Question: I created a simple calculator app in universal mode. I have two xib one for iphone and other for ipad. I created all my view design only in iphone, my ipad xib is blank. Now when I deployed my app for iphone in ipad, it comes in the size of iphone. I have choosen the autoresize option. Will I have to create same view of iphone in ipad xib for the correct display or is there any other way? This is how my app currently displays on ipad. I need it in a full screen mode.

EDIT: This is the sample source code of iphone xib. How should I modify this to fit for ipad?
'''
<?xml version="1.0" encoding="UTF-8"?>
<archive type="com.apple.InterfaceBuilder3.CocoaTouch.XIB" version="8.00">
<data>
<int key="IBDocument.SystemTarget">1280</int>
<string key="IBDocument.SystemVersion">10K549</string>
<string key="IBDocument.InterfaceBuilderVersion">1938</string>
<string key="IBDocument.AppKitVersion">1038.36</string>
<string key="IBDocument.HIToolboxVersion">461.00</string>
<object class="NSMutableDictionary" key="IBDocument.PluginVersions">
<string key="NS.key.0">com.apple.InterfaceBuilder.IBCocoaTouchPlugin</string>
<string key="NS.object.0">933</string>
</object>
<array key="IBDocument.IntegratedClassDependencies">
<string>IBUIView</string>
<string>IBUIBarButtonItem</string>
<string>IBProxyObject</string>
<string>IBUIToolbar</string>
<string>IBUITextField</string>
<string>IBUITextView</string>
<string>IBUITableView</string>
<string>IBUITableViewCell</string>
<string>IBUIButton</string>
</array>
<array key="IBDocument.PluginDependencies">
<string>com.apple.InterfaceBuilder.IBCocoaTouchPlugin</string>
</array>
<object class="NSMutableDictionary" key="IBDocument.Metadata">
<string key="NS.key.0">PluginDependencyRecalculationVersion</string>
<integer value="1" key="NS.object.0"/>
</object>
<array class="NSMutableArray" key="IBDocument.RootObjects" id="1000">
<object class="IBProxyObject" id="372490531">
<string key="IBProxiedObjectIdentifier">IBFilesOwner</string>
<string key="targetRuntimeIdentifier">IBCocoaTouchFramework</string>
</object>
<object class="IBProxyObject" id="843779117">
<string key="IBProxiedObjectIdentifier">IBFirstResponder</string>
<string key="targetRuntimeIdentifier">IBCocoaTouchFramework</string>
</object>
<object class="IBUIView" id="774585933">
<reference key="NSNextResponder"/>
<int key="NSvFlags">274</int>
<array class="NSMutableArray" key="NSSubviews">
<object class="IBUITextField" id="234836822">
<reference key="NSNextResponder" ref="774585933"/>
<int key="NSvFlags">292</int>
<string key="NSFrame">{{12, 48}, {286, 31}}</string>
<reference key="NSSuperview" ref="774585933"/>
<reference key="NSNextKeyView" ref="<PHONE>"/>
<bool key="IBUIOpaque">NO</bool>
<bool key="IBUIClipsSubviews">YES</bool>
<string key="targetRuntimeIdentifier">IBCocoaTouchFramework</string>
<int key="IBUIContentVerticalAlignment">0</int>
<string key="IBUIText">0</string>
<int key="IBUIBorderStyle">3</int>
<object class="NSColor" key="IBUITextColor">
<int key="NSColorSpace">3</int>
<bytes key="NSWhite">MAA</bytes>
<object class="NSColorSpace" key="NSCustomColorSpace">
<int key="NSID">2</int>
</object>
</object>
<int key="IBUITextAlignment">2</int>
<bool key="IBUIAdjustsFontSizeToFit">YES</bool>
<float key="IBUIMinimumFontSize">17</float>
<object class="IBUITextInputTraits" key="IBUITextInputTraits">
<int key="IBUIKeyboardType">4</int>
<string key="targetRuntimeIdentifier">IBCocoaTouchFramework</string>
</object>
<object class="IBUIFontDescription" key="IBUIFontDescription" id="<PHONE>">
<int key="type">1</int>
<double key="pointSize">14</double>
</object>
<object class="NSFont" key="IBUIFont" id="891898266">
<string key="NSName">Helvetica</string>
<double key="NSSize">14</double>
<int key="NSfFlags">16</int>
</object>
</object>
<object class="IBUIButton" id="<PHONE>">
<reference key="NSNextResponder" ref="774585933"/>
<int key="NSvFlags">292</int>
<string key="NSFrame">{{41, 102}, {50, 50}}</string>
<reference key="NSSuperview" ref="774585933"/>
<reference key="NSNextKeyView" ref="182110945"/>
<bool key="IBUIOpaque">NO</bool>
<int key="IBUITag">1</int>
<string key="targetRuntimeIdentifier">IBCocoaTouchFramework</string>
<int key="IBUIContentHorizontalAlignment">0</int>
<int key="IBUIContentVerticalAlignment">0</int>
<int key="IBUIButtonType">1</int>
<string key="IBUINormalTitle">1</string>
<object class="NSColor" key="IBUIHighlightedTitleColor" id="899681977">
<int key="NSColorSpace">3</int>
<bytes key="NSWhite">MQA</bytes>
</object>
.
.
.
.
<dictionary class="NSMutableDictionary" key="flattenedProperties">
<string key="-1.CustomClassName">ViewController</string>
<string key="-1.IBPluginDependency">com.apple.InterfaceBuilder.IBCocoaTouchPlugin</string>
<string key="-2.CustomClassName">UIResponder</string>
<string key="-2.IBPluginDependency">com.apple.InterfaceBuilder.IBCocoaTouchPlugin</string>
<string key="10.IBPluginDependency">com.apple.InterfaceBuilder.IBCocoaTouchPlugin</string>
<string key="101.IBPluginDependency">com.apple.InterfaceBuilder.IBCocoaTouchPlugin</string>
<string key="103.IBPluginDependency">com.apple.InterfaceBuilder.IBCocoaTouchPlugin</string>
<string key="104.IBPluginDependency">com.apple.InterfaceBuilder.IBCocoaTouchPlugin</string>
<string key="105.IBPluginDependency">com.apple.InterfaceBuilder.IBCocoaTouchPlugin</string>
<string key="106.IBPluginDependency">com.apple.InterfaceBuilder.IBCocoaTouchPlugin</string>
<string key="11.IBPluginDependency">com.apple.InterfaceBuilder.IBCocoaTouchPlugin</string>
<string key="111.IBPluginDependency">com.apple.InterfaceBuilder.IBCocoaTouchPlugin</string>
<string key="12.IBPluginDependency">com.apple.InterfaceBuilder.IBCocoaTouchPlugin</string>
<string key="13.IBPluginDependency">com.apple.InterfaceBuilder.IBCocoaTouchPlugin</string>
<string key="14.IBPluginDependency">com.apple.InterfaceBuilder.IBCocoaTouchPlugin</string>
<string key="15.IBPluginDependency">com.apple.InterfaceBuilder.IBCocoaTouchPlugin</string>
<string key="16.IBPluginDependency">com.apple.InterfaceBuilder.IBCocoaTouchPlugin</string>
<string key="17.IBPluginDependency">com.apple.InterfaceBuilder.IBCocoaTouchPlugin</string>
<real value="0.0" key="17.IBUIButtonInspectorSelectedStateConfigurationMetadataKey"/>
<string key="18.IBPluginDependency">com.apple.InterfaceBuilder.IBCocoaTouchPlugin</string>
<string key="19.IBPluginDependency">com.apple.InterfaceBuilder.IBCocoaTouchPlugin</string>
<string key="20.IBPluginDependency">com.apple.InterfaceBuilder.IBCocoaTouchPlugin</string>
<string key="21.IBPluginDependency">com.apple.InterfaceBuilder.IBCocoaTouchPlugin</string>
<string key="22.IBPluginDependency">com.apple.InterfaceBuilder.IBCocoaTouchPlugin</string>
<string key="23.IBPluginDependency">com.apple.InterfaceBuilder.IBCocoaTouchPlugin</string>
<string key="24.IBPluginDependency">com.apple.InterfaceBuilder.IBCocoaTouchPlugin</string>
<string key="25.IBPluginDependency">com.apple.InterfaceBuilder.IBCocoaTouchPlugin</string>
<string key="36.IBPluginDependency">com.apple.InterfaceBuilder.IBCocoaTouchPlugin</string>
<string key="6.IBPluginDependency">com.apple.InterfaceBuilder.IBCocoaTouchPlugin</string>
<string key="69.IBPluginDependency">com.apple.InterfaceBuilder.IBCocoaTouchPlugin</string>
<string key="78.IBPluginDependency">com.apple.InterfaceBuilder.IBCocoaTouchPlugin</string>
<string key="82.IBPluginDependency">com.apple.InterfaceBuilder.IBCocoaTouchPlugin</string>
<string key="83.IBPluginDependency">com.apple.InterfaceBuilder.IBCocoaTouchPlugin</string>
<string key="9.IBPluginDependency">com.apple.InterfaceBuilder.IBCocoaTouchPlugin</string>
<string key="94.IBPluginDependency">com.apple.InterfaceBuilder.IBCocoaTouchPlugin</string>
</dictionary>
<dictionary class="NSMutableDictionary" key="unlocalizedProperties"/>
<nil key="activeLocalization"/>
<dictionary class="NSMutableDictionary" key="localizations"/>
<nil key="sourceID"/>
<int key="maxID">125</int>
</object>
<object class="IBClassDescriber" key="IBDocument.Classes"/>
<int key="IBDocument.localizationMode">0</int>
<string key="IBDocument.TargetRuntimeIdentifier">IBCocoaTouchFramework</string>
<bool key="IBDocument.PluginDeclaredDependenciesTrackSystemTargetVersion">YES</bool>
<int key="IBDocument.defaultPropertyAccessControl">3</int>
<string key="IBCocoaTouchPluginVersion">933</string>
</data>
</archive>
'''
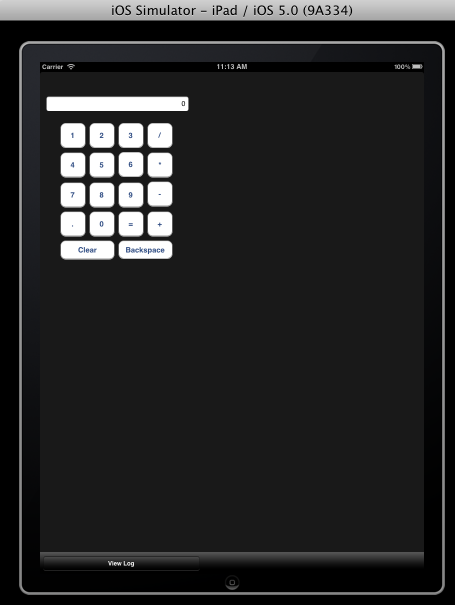
Answer: You need to make two seprate xib and manage all buttons,textfiels and add all these in New Xib...
Way To Create Ipad Xib from iphone xib....
1)First copy iphone xib and paste just change the name like ~ipad.xib give and add it to the bundle
2)now you have an 2 xib 1 is for iphone and 1 is for ipad.
3)go to ipad xib right click on in it see open as -> open it in source code and then you have to find 320,480 value search that value in source code and change into
768,1024...
that's it do this way....